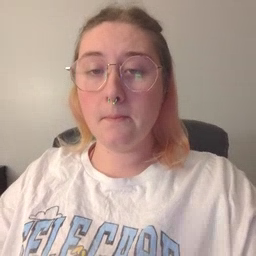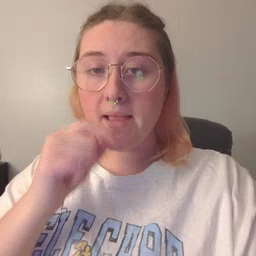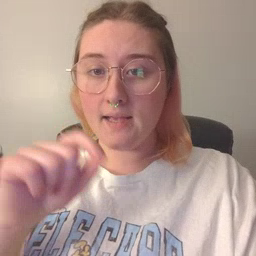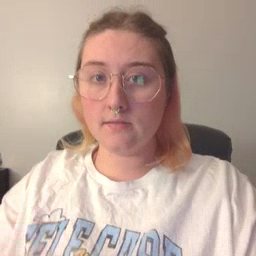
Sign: pen